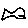
Label: fish